Field crop: maize
Growth stage: 2
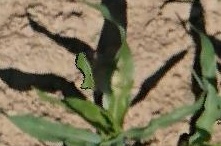
Species: maize